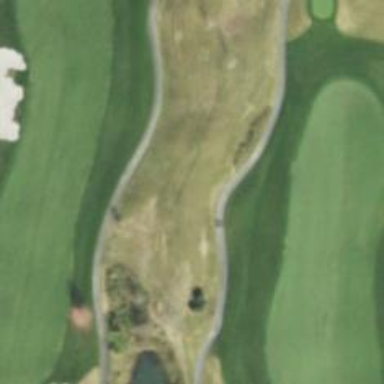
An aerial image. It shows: Pathway for golfing.